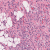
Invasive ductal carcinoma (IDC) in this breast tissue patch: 1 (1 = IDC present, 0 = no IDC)